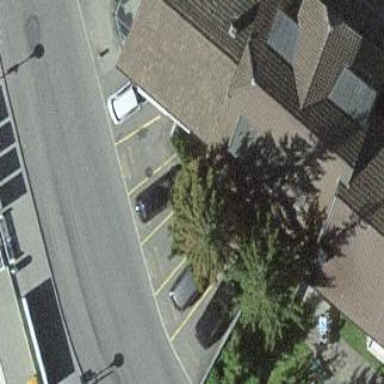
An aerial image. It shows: Street side parking area.